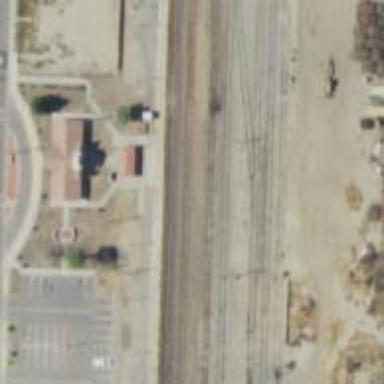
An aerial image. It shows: Rail spur service.